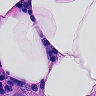
Metastatic tissue present: no